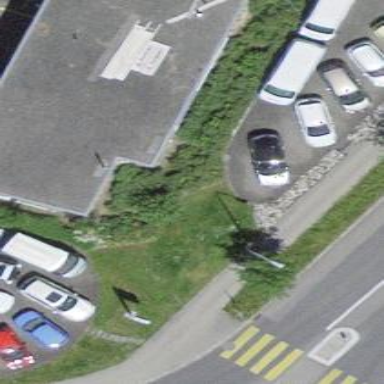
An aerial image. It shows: Commercial building.